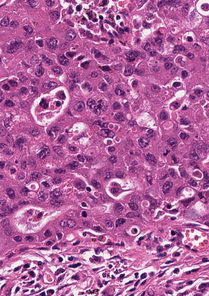
Tumor epithelial tissue: yes
Tumor-associated stroma tissue: yes
Normal tissue: no